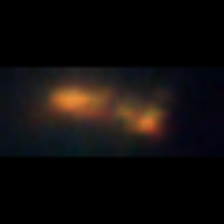
Taxon: Chaetoceros
Group: Diatoms